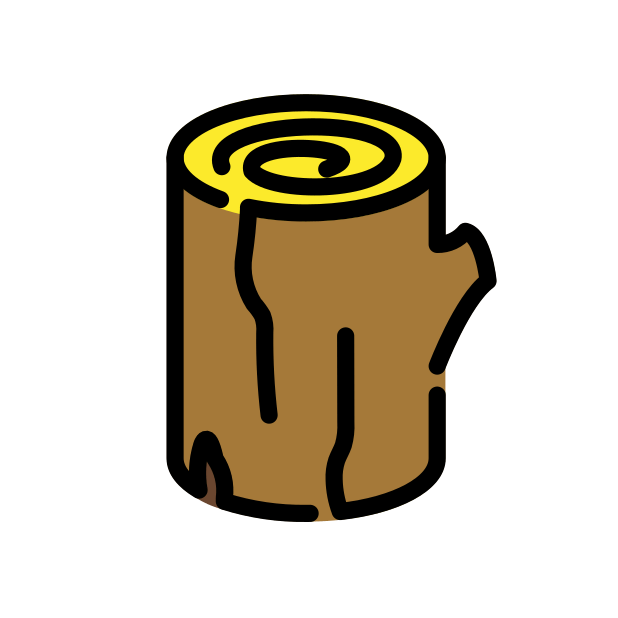
Emoji: 🪵
Name: wood
Unicode: 0x1fab5